Field crop: maize
Growth stage: 2
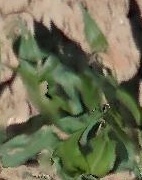
Species: maize